Question: Given the following four-coloring problem graph, where part of the region has been pre-colored, how many coloring combinations are there for the remaining region?
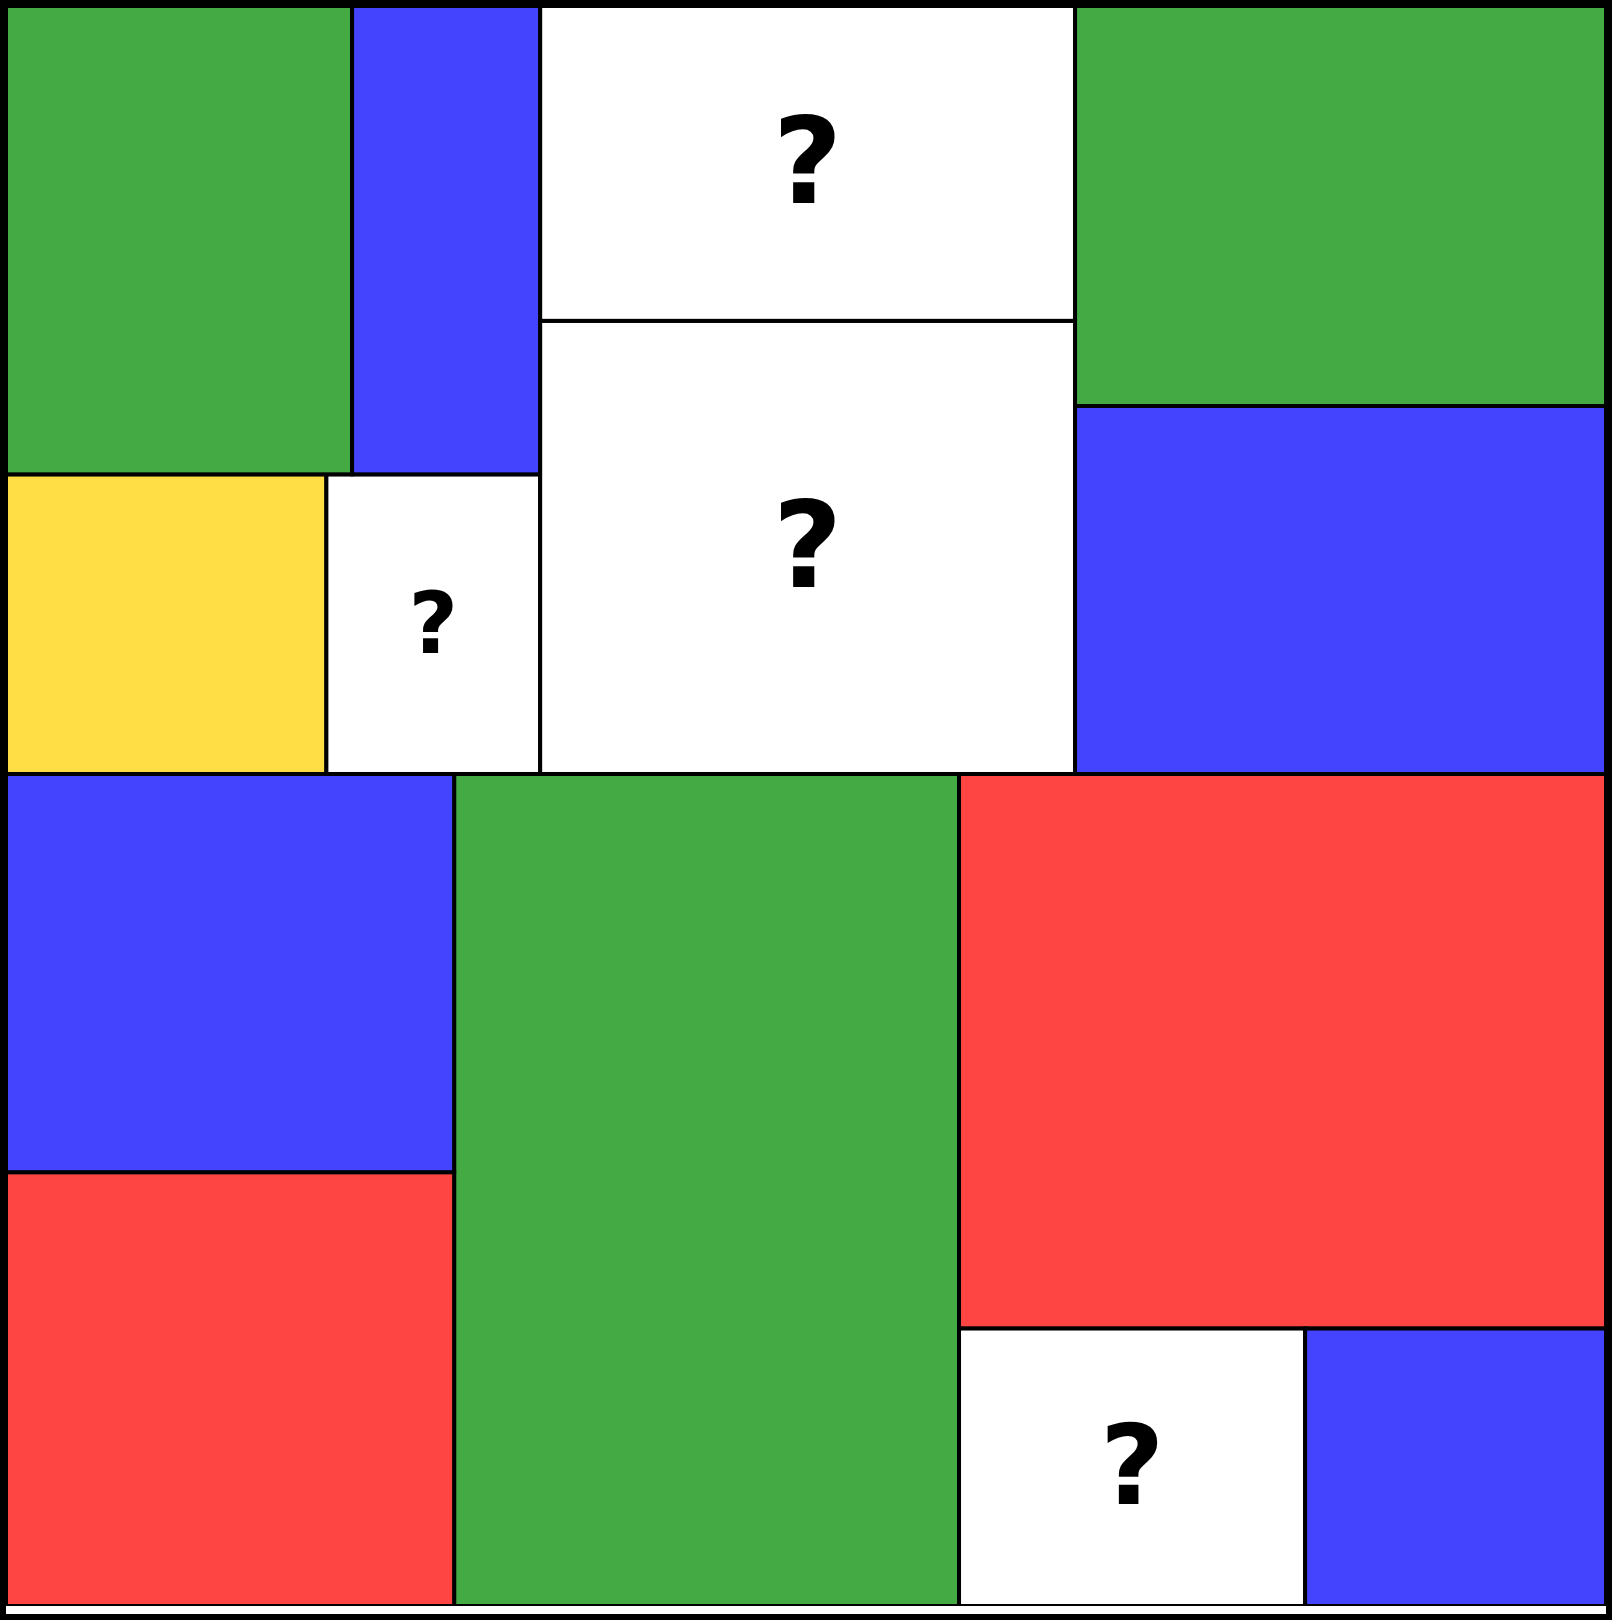
Answer: 1